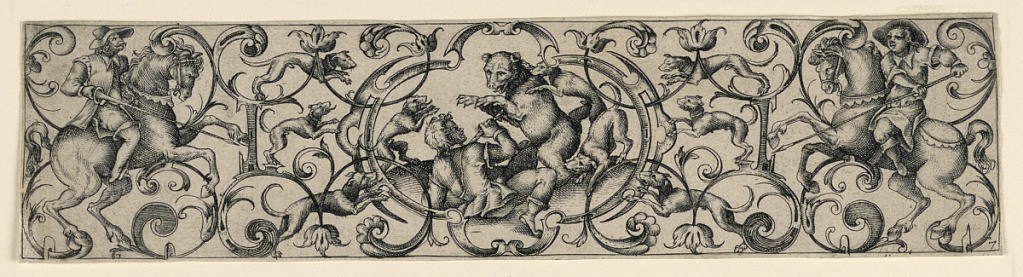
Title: Frieze with Bear Hunt
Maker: Theodor Bang, German, 1575 - 1630
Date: ca. 1600-1617
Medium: Engraving on white laid paper
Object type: Print
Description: Horizontal rectangle showing a symmetrical grotesque design composed of scrolling arabesques and a bear being attacked by hounds. On either side, a rider with spear.